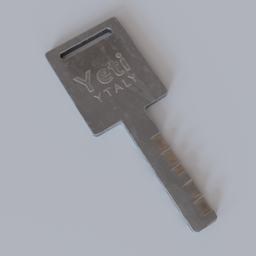
Label: tools